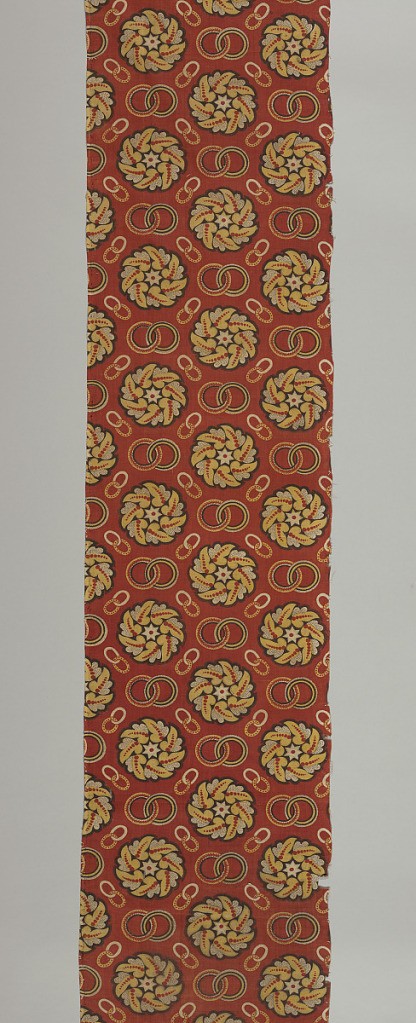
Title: Textile
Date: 1800–1850
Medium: cotton Technique: relief printed on plain weave, colored ground
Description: Red ground with a staggered repeat of whirling rosettes in yellow, black, red, and reserved white. Spaces between rosettes have interlaced circles and links.